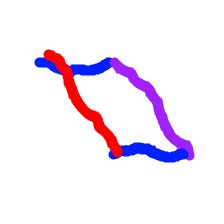
Shape: parallelogram